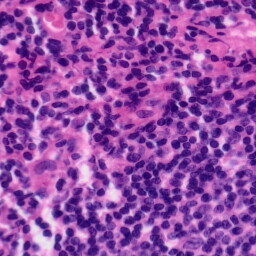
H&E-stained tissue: Tonsil